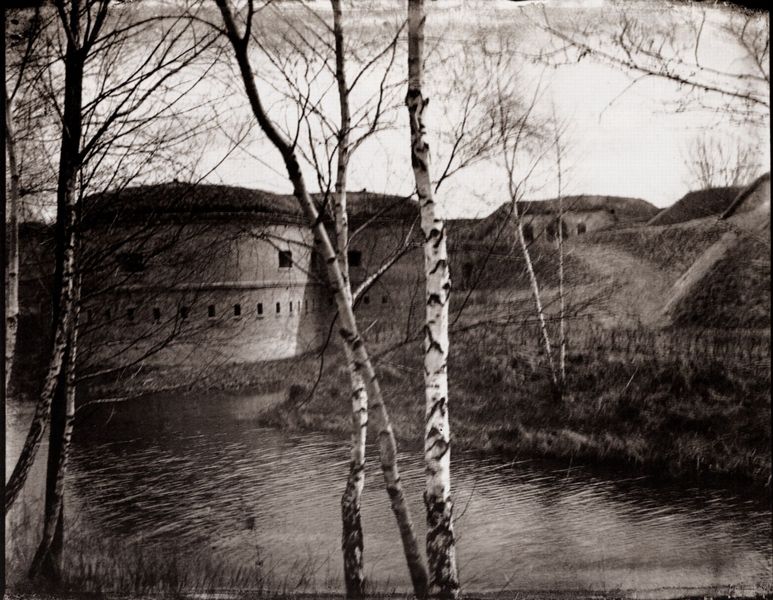
Titel: Zitadelle in Spandau
Künstler: Heinrich Zille
Schlagwörter: baum, himmel, laub, wasser, weiß, wolken, baumstämme, bäume, fluss, landschaft, see, teich, ufer, äste, fenster, grau, licht, schwarz, straße, tür, dach, gebäude, gras, haus, rasen, weg, wiese, wolke, architektur, stein, ast, bach, baumstamm, birke, birken, feld, gräser, hügel, natur, stamm, zweige, gewässer, pfad, land, rund, bewölkt, welle, wellen, abhang, dorf, dächer, mauer, tag, kahl, winter, damm, böschung, krieg, stämme, grass, tor, foto, fotografie, photographie, ruine, burg, türme, zweig, festung, schwarz weiss, löcher, rinde, graben, wegrand, baumrinde, fort, buche, buam, fot, kaserne, erdhügel, flussufer, schiessscharten, bunker, wassergraben, bastion, stausee, schiessscharte, überwachsen, fenster wassesr, birkene, abhgang, bushes